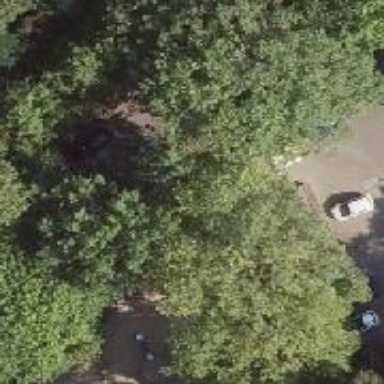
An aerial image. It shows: Tree in park.